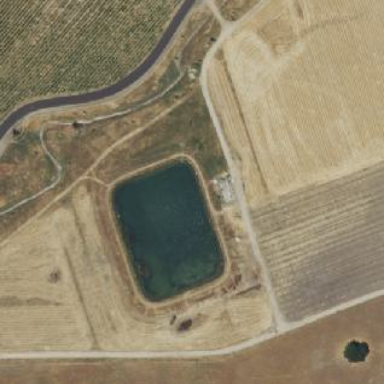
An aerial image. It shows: Water pond categorized as water storage reservoir.